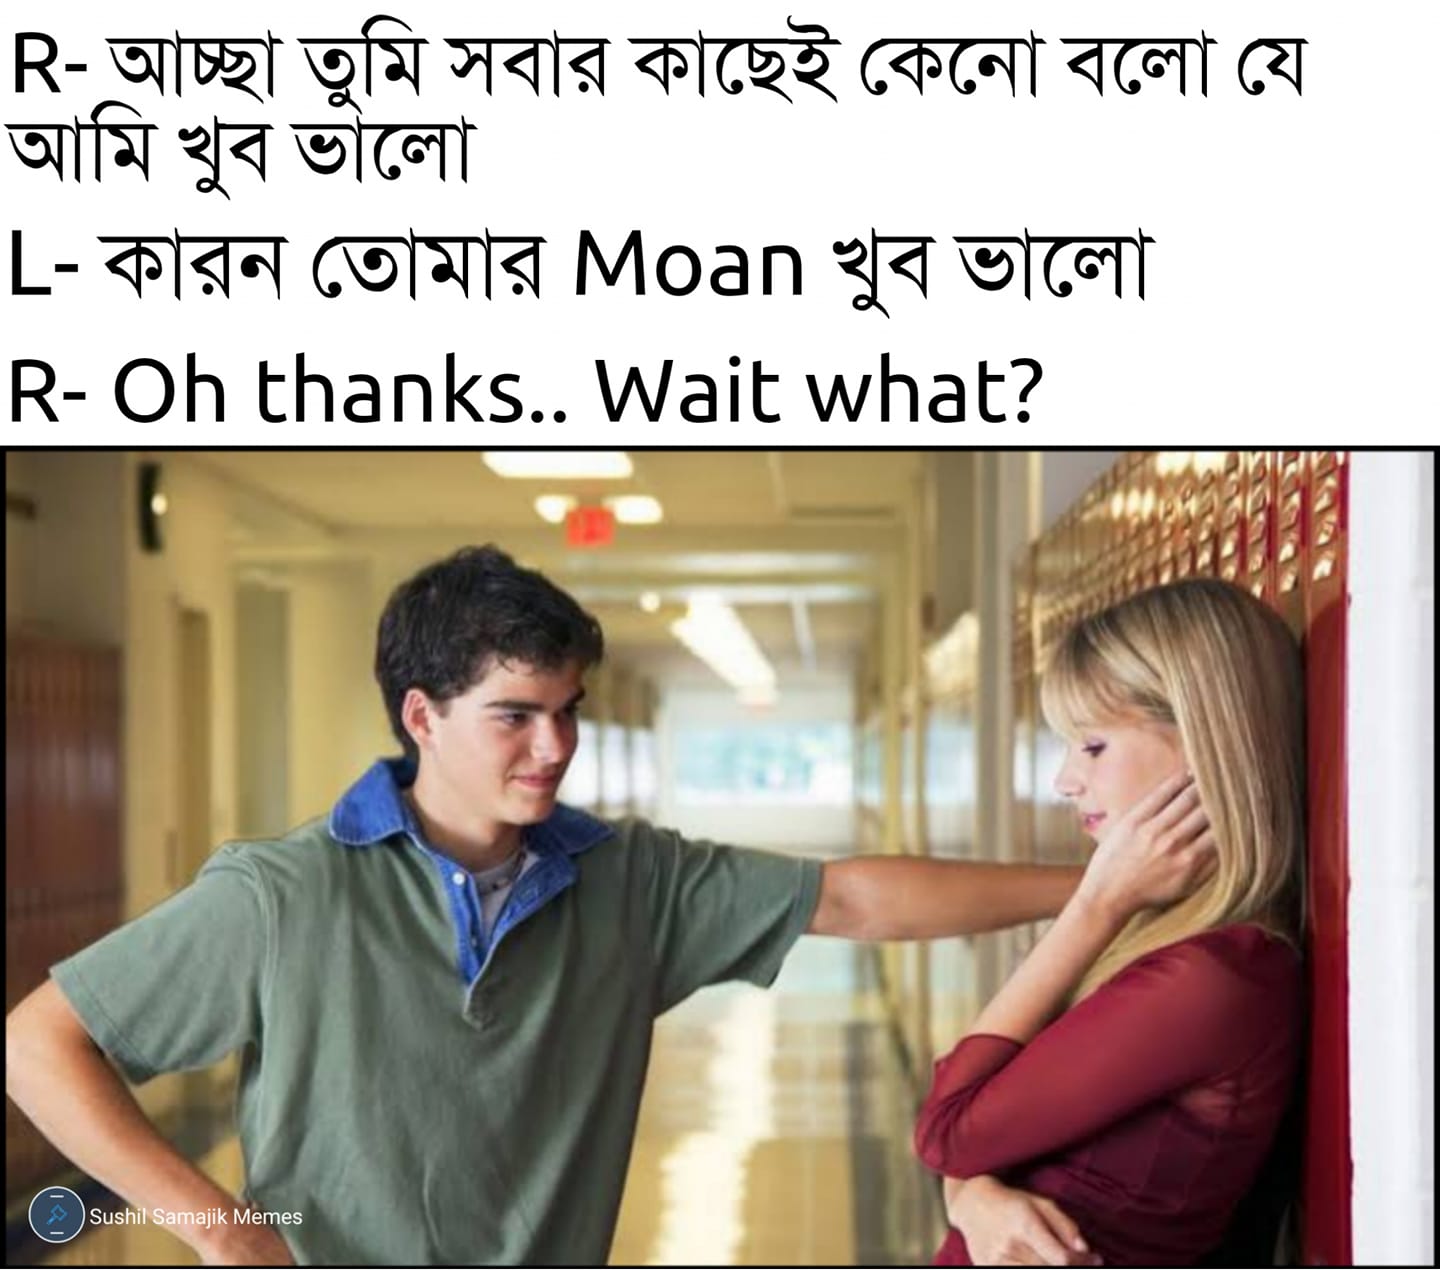
Caption: R - আচ্ছা তুমি সবার কাছেই কেনো বলো যে আমি খুব ভালো       L - কারন তোমার  Moan খুব ভালো       R- Oh thanks... Wait what ?
Label: non-hate